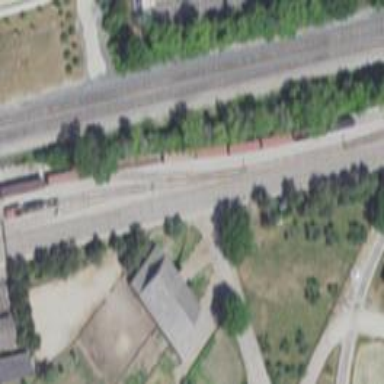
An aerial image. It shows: Preserved railway.